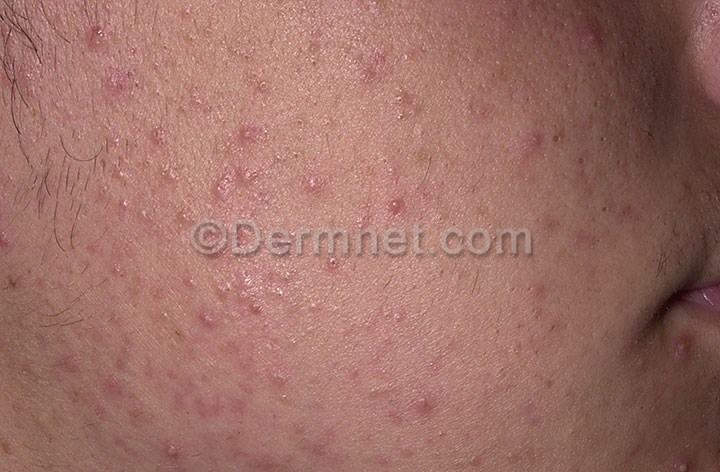
Disease: Acne and Rosacea Photos